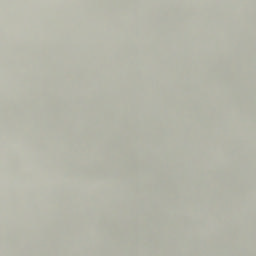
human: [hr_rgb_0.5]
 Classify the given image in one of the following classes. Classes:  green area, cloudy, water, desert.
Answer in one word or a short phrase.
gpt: cloudy